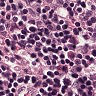
Metastatic tissue present: no